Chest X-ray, PA view. Patient: 41 years old, sex M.
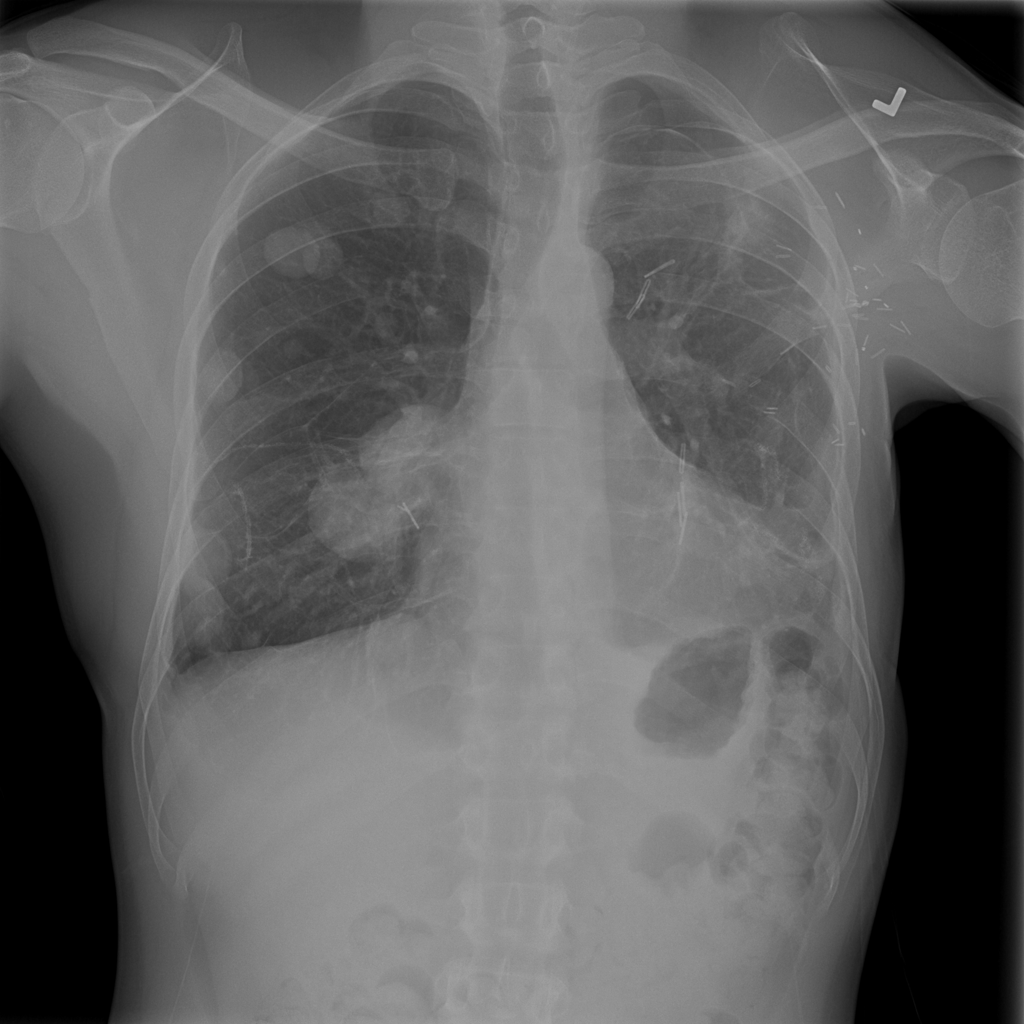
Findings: Mass, Nodule, Pneumothorax